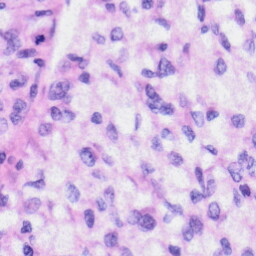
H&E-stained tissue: Liver